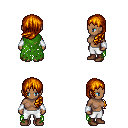
a pixel art fantasy rpg character, female body template, human, dark skin, green tattered cape, white pants, dark blonde left-swept hairstyle, white cloth bracers, brown shoes, four views (front, back, left, right), 2x2 character sprite sheet, small pixel art, hard edges, no anti-aliasing